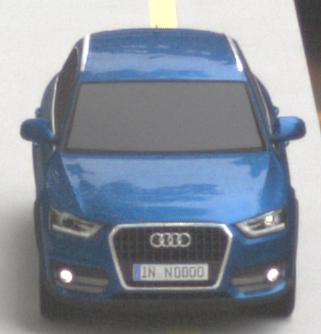
Make: Audi
Model: Q3 1.4 TFSI
Detailed model: Q3 (8U)
Model produced from: 2013/07
Model produced until: 2014/10
Doors: 5
Color: blue
Road condition: dry road
Daytime: morning or afternoon
Contrast: low contrast